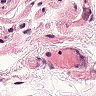
Metastatic tissue present: no